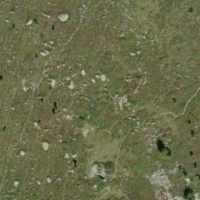
EUNIS habitat code: 23
Species observed at this site:
Vaccinium uliginosum